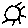
Label: sun